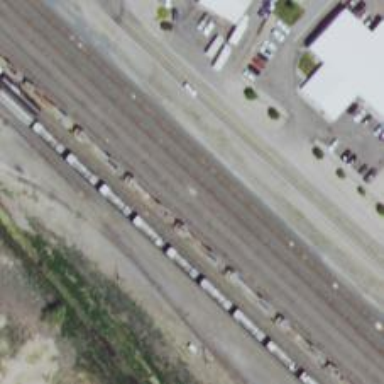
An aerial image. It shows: Railway yard.